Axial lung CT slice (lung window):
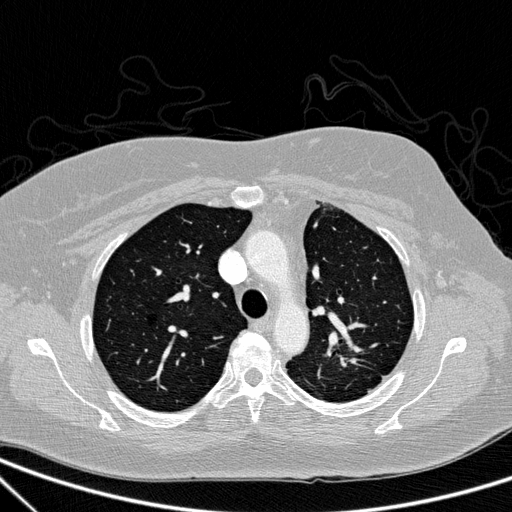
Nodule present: no